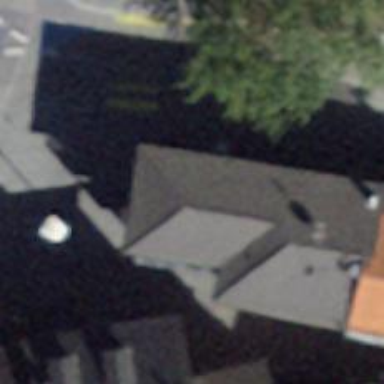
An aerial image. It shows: Convenience shop.